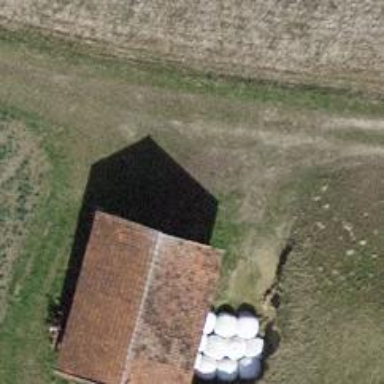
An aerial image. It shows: Shed.